Question: I can't see the menu bar (The blue view) when i write this code, but when i change the parameter from 50 to 100 its shows. It seems like it lies behind the status field. I want the constraints to relate to the status bar not the screens top. Someone who knows why?
'''
func setupMenuBar(){
view.addSubview(menuBar)
view.addConstriantswithFormat(format: "H:|[v0]|", views:menuBar)
view.addConstriantswithFormat(format: "V:|[v0(50)]", views:menuBar)
}
'''

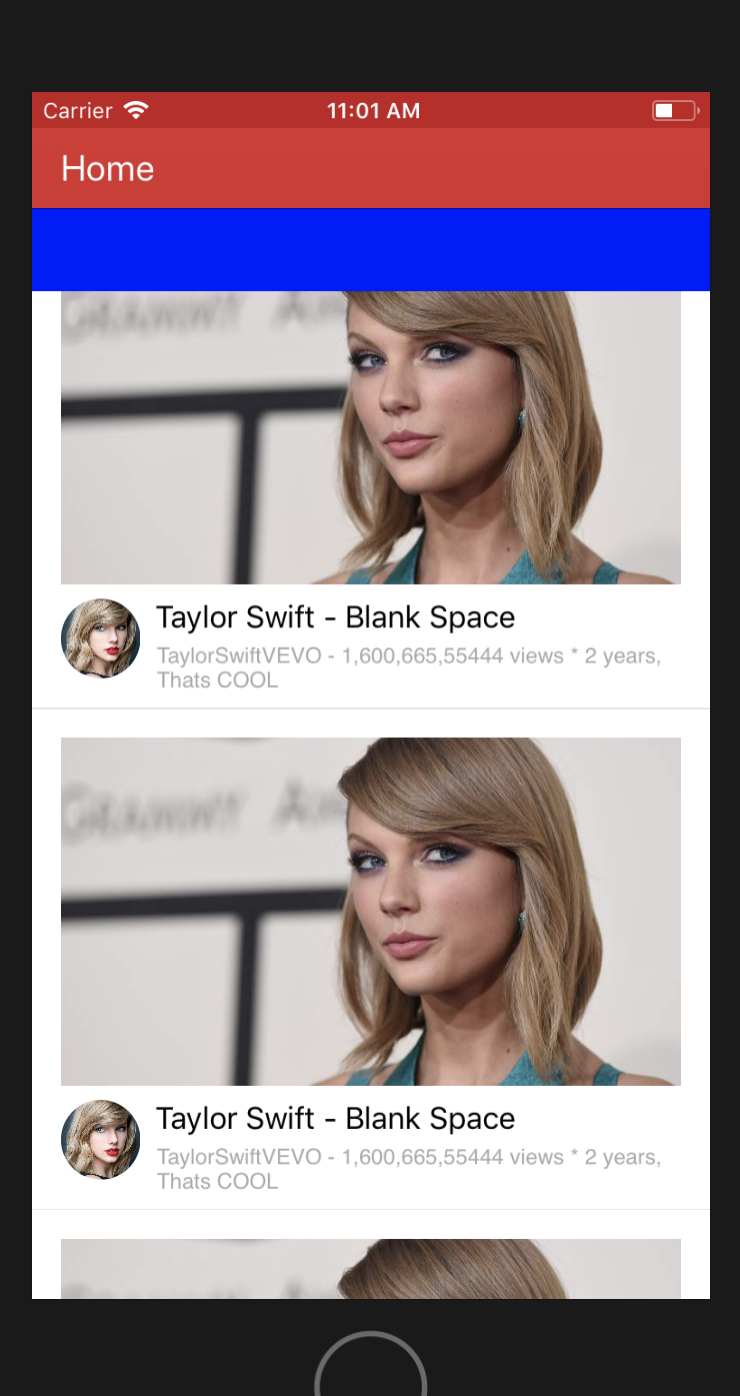
Answer: If the red view is a navigation bar, you should probably look at not extending edges under top bar; otherwise, you need to constrain the blue view in accordance to the red view.
I prefer using the anchors. It is much easier to read.
For example (Swift):
'''
blueView.topAnchor.constraint(equalTo: redView.bottomAnchor).isActive = true
blueView.leadingAnchor.constraint(equalTo: view.leadingAnchor).isActive = true
blueView.trailingAnchor.constraint(equalTo: view.trailingAnchor).isActive = true
blueView.heightAnchor.constraint(equalToConstant: 50).isActive = true
'''